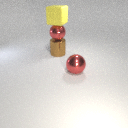
large brown metal cylinder below large yellow rubber cube